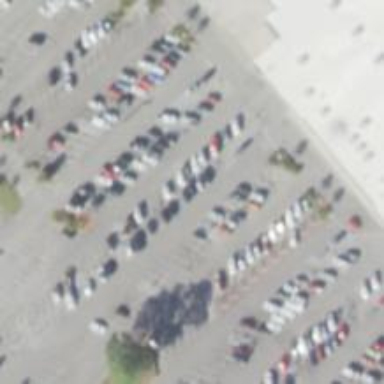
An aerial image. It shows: Parking space.